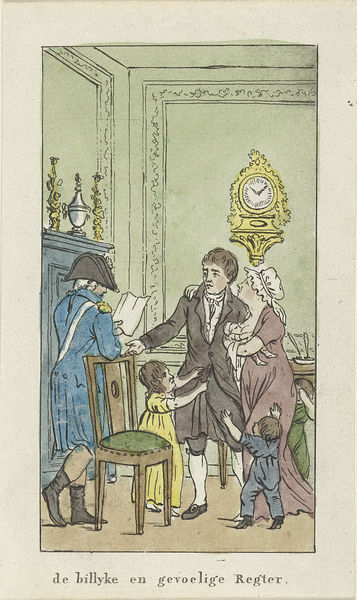
Titel: Interieur met gezin en officier
Künstler: Johannes Jelgerhuis
Standort: Amsterdam
Institution: Rijksmuseum
Schlagwörter: homme, vert, chapeau, chaise, femme, enfants, fille, mère, cheminée, costume, mari, garcon, bottes, famille, horloge, acte, trophee